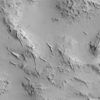
Label: not_dusty